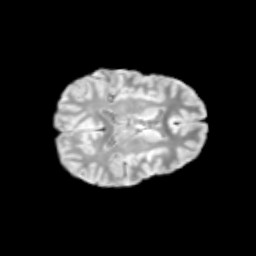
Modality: T2w
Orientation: axial
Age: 13
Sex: female
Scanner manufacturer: siemens
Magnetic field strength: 3 T
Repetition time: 3.8 s
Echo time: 0.07 s